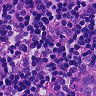
Metastatic tissue present: no